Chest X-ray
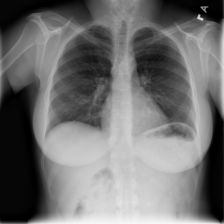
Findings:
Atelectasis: negative
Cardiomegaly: negative
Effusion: negative
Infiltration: negative
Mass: negative
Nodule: negative
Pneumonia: negative
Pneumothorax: negative
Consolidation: negative
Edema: negative
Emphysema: negative
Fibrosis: negative
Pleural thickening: negative
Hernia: negative